Field crop: maize
Growth stage: 2
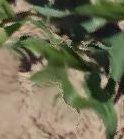
Species: maize